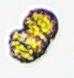
Label: Margalefidinium